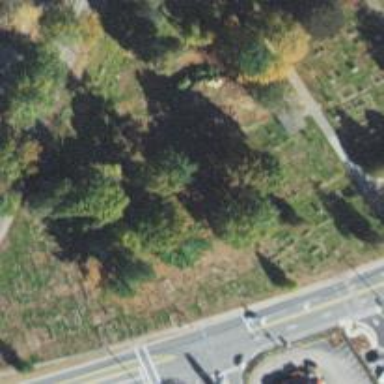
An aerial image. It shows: Grave in the cemetery marked with man-made cross.